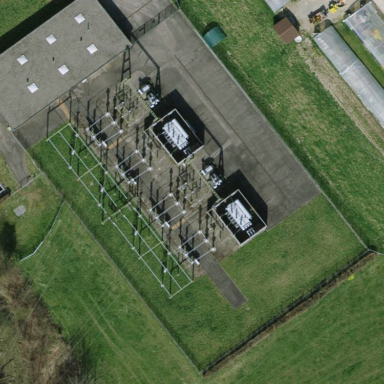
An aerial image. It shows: Power substation surrounded by fence.